【题型】填空题　【知识点】平面几何　【难度】easy
如图，$C$ 是以 $AB$ 为直径的半圆 $O$ （不含端点）上一动点，$\angle DCB = \dfrac{\pi}{2}$，且 $DC = CB$．若 $AB = 2$，则 $\overrightarrow{OC} \cdot \overrightarrow{OD}$ 的取值范围是 \underline{\hspace{3cm}}.

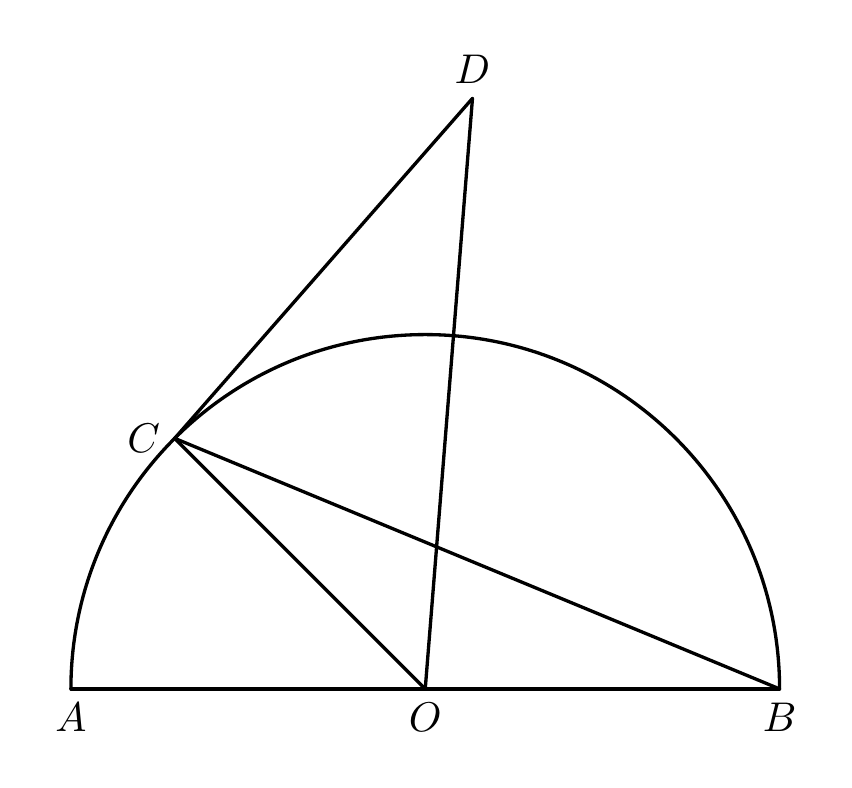
【解答】
\noindent
【答案】$(1, 2]$
\vspace{1em}
\noindent
【分析】$\angle BOC = 2\theta$，把向量内积通过投影转化为三角函数问题
\vspace{1em}
\noindent
【解析】

\noindent
设 $\angle BOC = 2\theta$，则 $\theta \in \left( 0, \dfrac{\pi}{2} \right)$，作 $DE \perp OE$ 交 $OC$ 的延长线于点 $E$
\noindent
由余弦定理 $BC^2 = 1 + 1 - 2\cos 2\theta = 2 - 2\cos 2\theta = 4\sin^2\theta$
\noindent
所以 $BC = 2\sin\theta$，即 $DC = 2\sin\theta$
\noindent
$\angle OCB = \dfrac{\pi - 2\theta}{2} = \dfrac{\pi}{2} - \theta$，因为 $\angle DCB = \dfrac{\pi}{2}$，所以 $\angle DCE = \theta$
\noindent
所以 $CE = DC \cdot \cos\theta = 2\sin\theta\cos\theta = \sin 2\theta$
\noindent
所以 $\overrightarrow{OC} \cdot \overrightarrow{OD} = OC \cdot OE = 1 \times (1 + \sin 2\theta) = 1 + \sin 2\theta \in (1, 2]$
\noindent
故答案为：$(1, 2]$
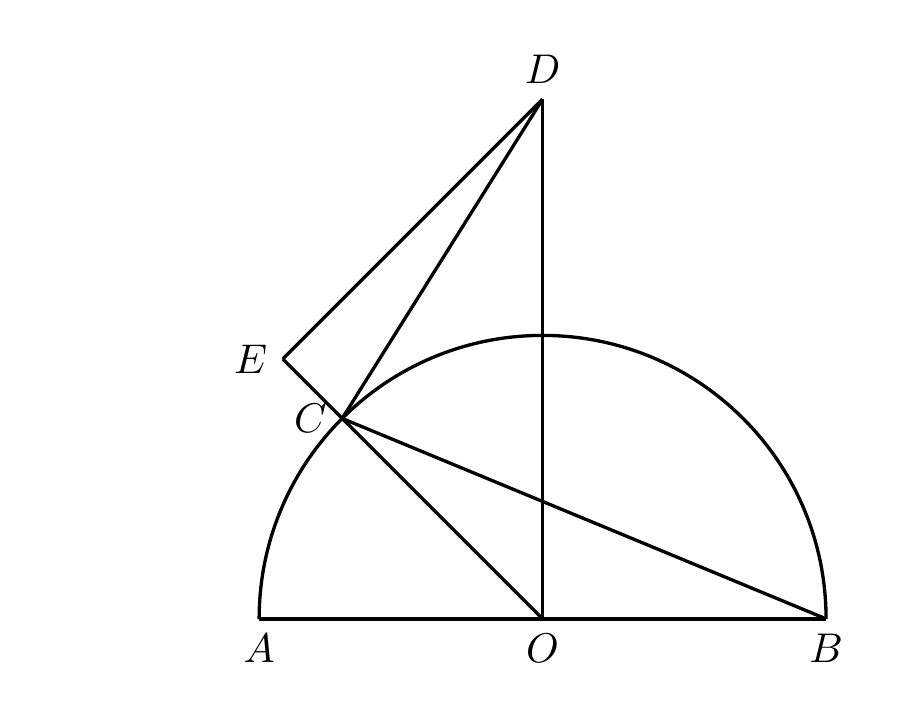